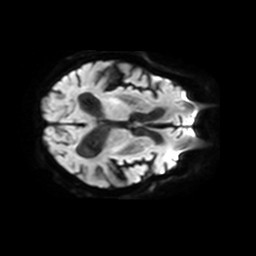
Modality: TRACE
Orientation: axial
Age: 85
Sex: female
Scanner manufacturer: philips
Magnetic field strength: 3 T
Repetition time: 3.084 s
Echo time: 0.076 s